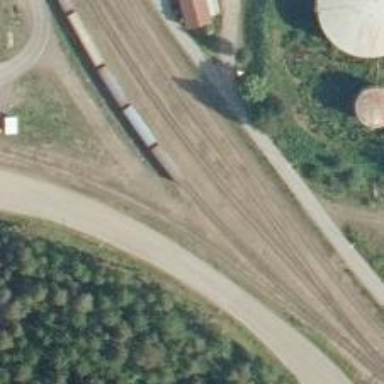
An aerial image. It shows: Railway siding with rails.